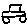
Label: car